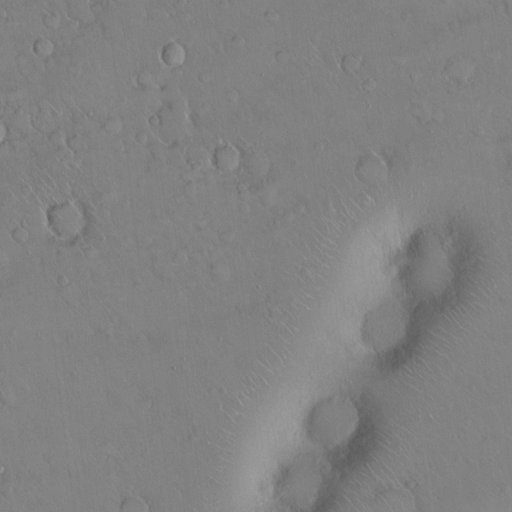
Classes present: Background, Cone